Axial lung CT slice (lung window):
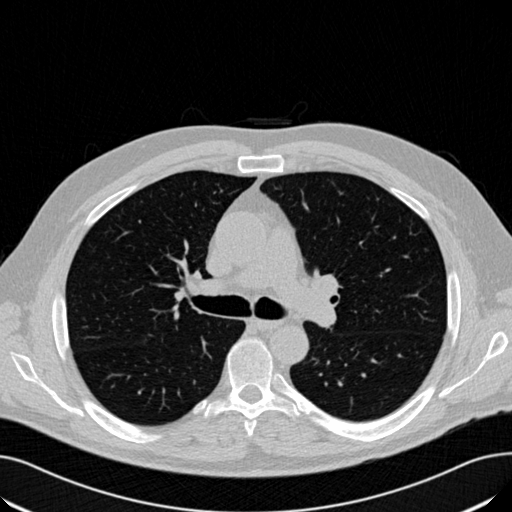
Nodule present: no